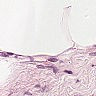
Metastatic tissue present: no